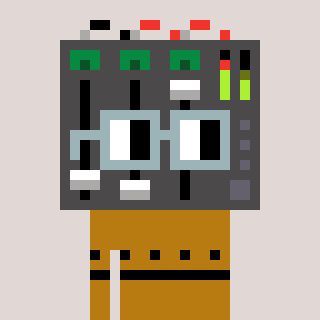
a pixel art character with square dark gray glasses, a mixer-shaped head and a gold-colored body on a warm background